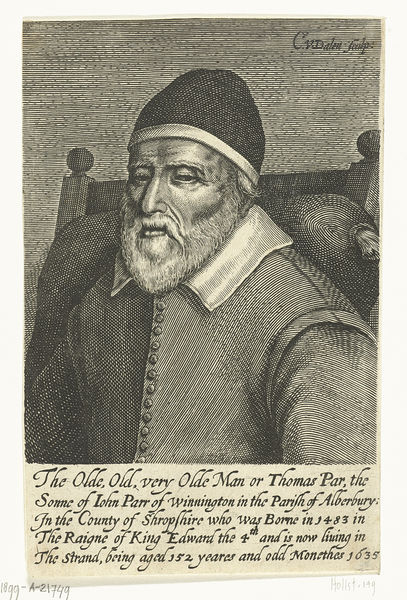
Titel: Portret van Thomas Parr op 152-jarige leeftijd
Künstler: Cornelis van (I) Dalen
Standort: Amsterdam
Institution: Rijksmuseum
Schlagwörter: chair, cushion, hat, pillow, white, black, collar, dark, face, gray, nose, old, portrait, bed, bedroom, print, man, head, eyes, male, black and white, cap, coat, elderly, mouth, buttons, etching, beard, old man, jacket, person, human, signature, engraving, english, lips, caligraphy, forehead, shirt, text, mustache, senior, brows, caption, protrait, aged, white beard, balck and white, old english, par, thomas, caucasion, 1635, engravinf, collat, john parr, thomas parr, 152 years